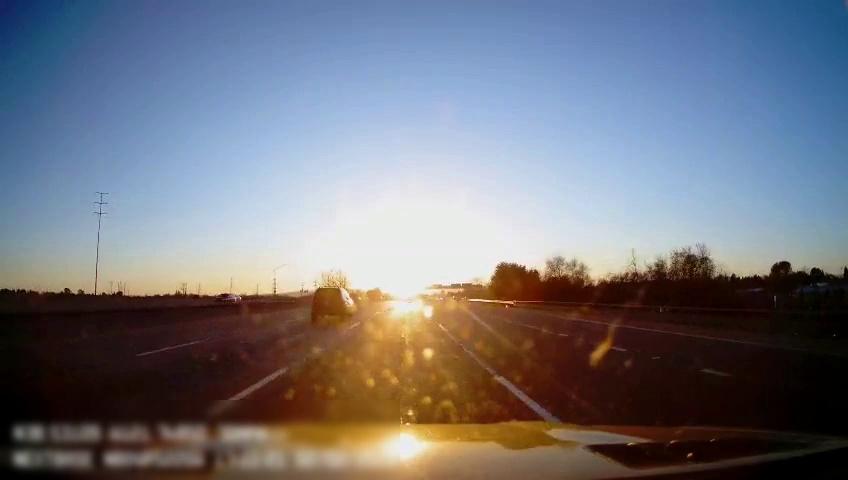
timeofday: Day
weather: Sunny
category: Drivable Space
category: Vehicles | SUV
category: Vehicles | SUV
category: Lanes | Alternate Lane
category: Lanes | Alternate Lane
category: Lanes | Current Lane
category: Lanes | Current Lane
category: Lanes | Alternate Lane
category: Lanes | Alternate Lane